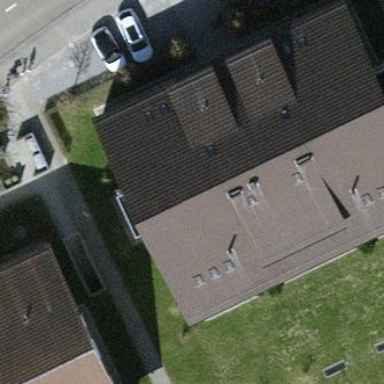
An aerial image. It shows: Gabled roof building with tile roofing. It consists of apartments.